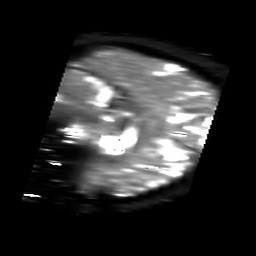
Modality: T2starmap
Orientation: sagittal
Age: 55
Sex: female
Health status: ill